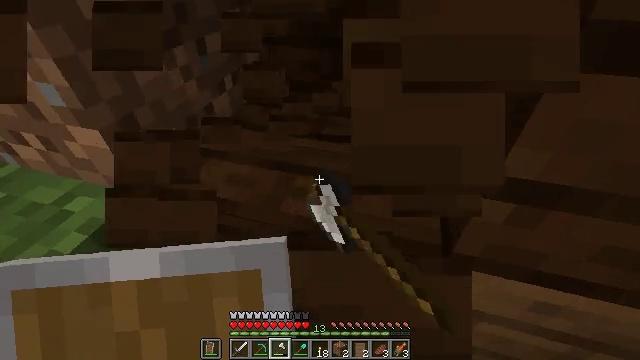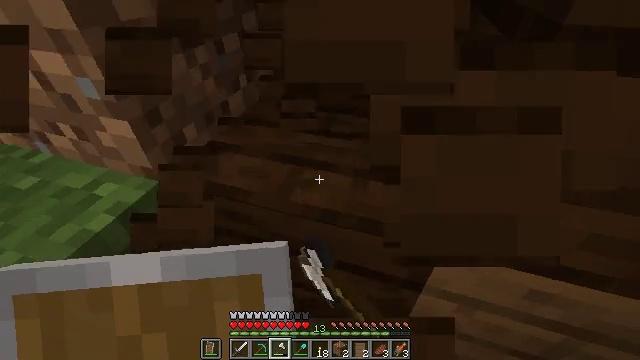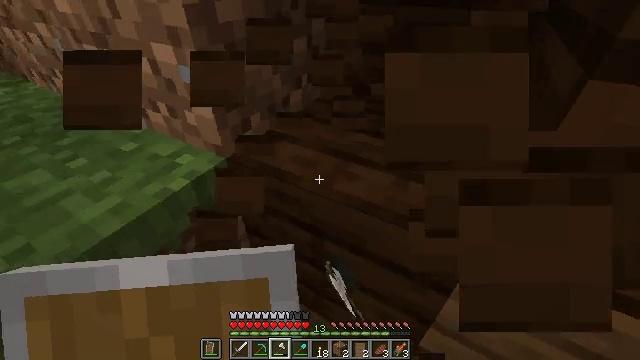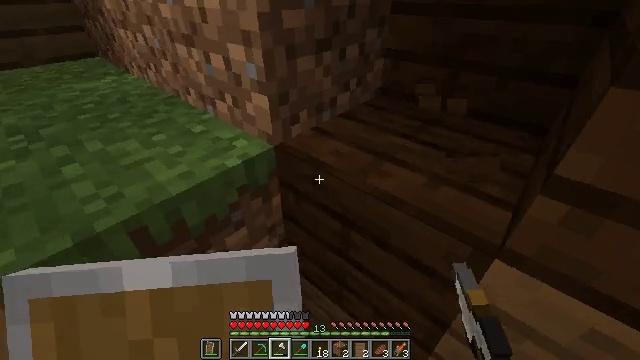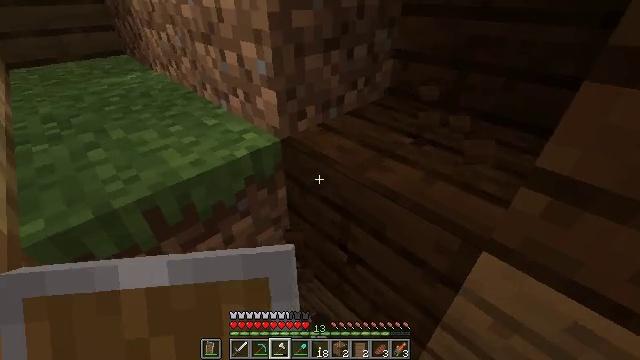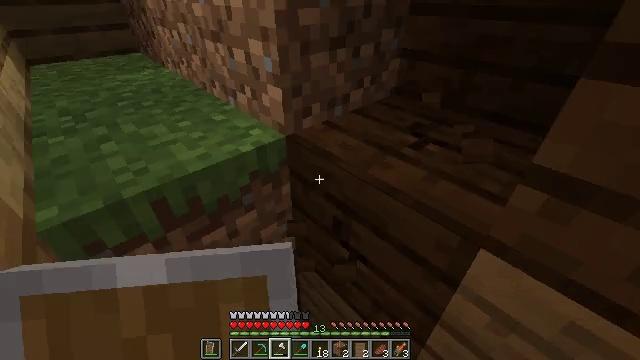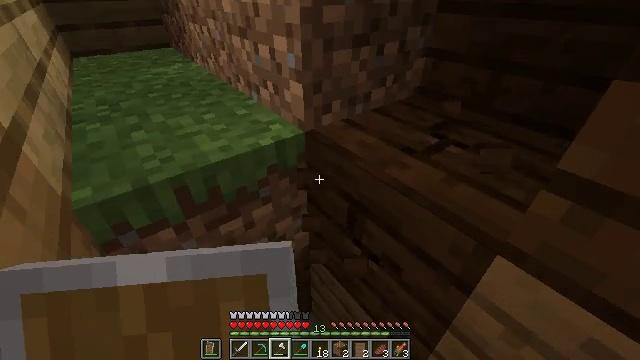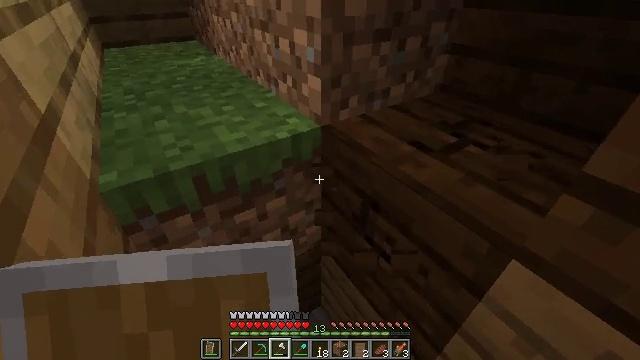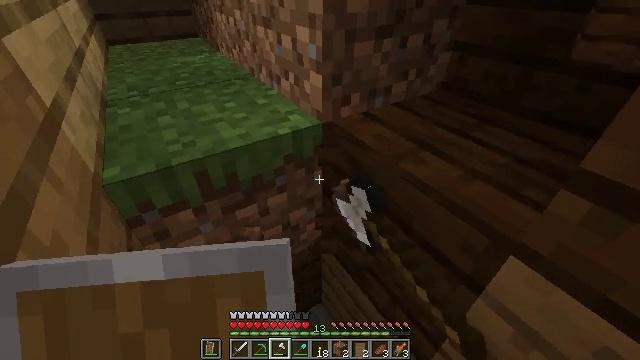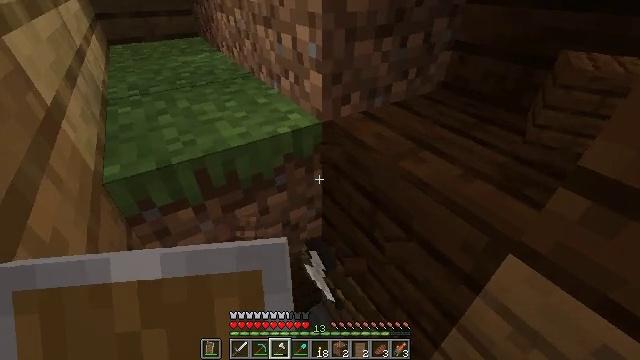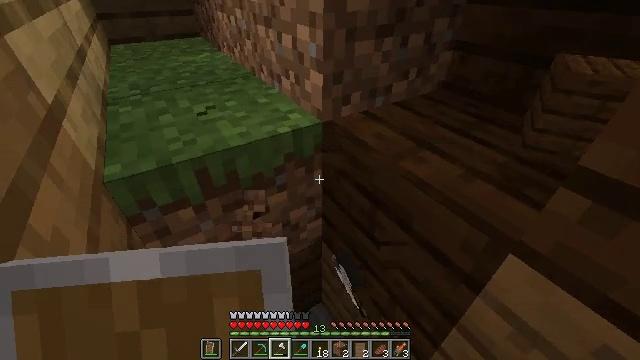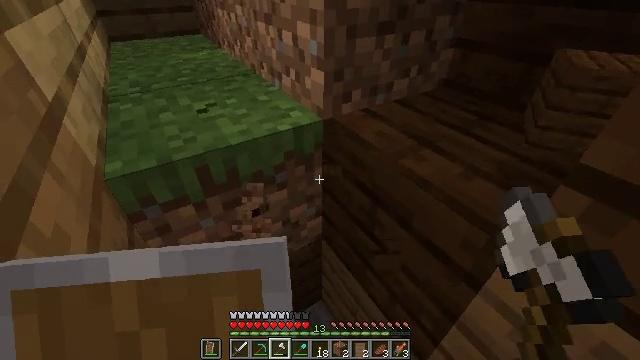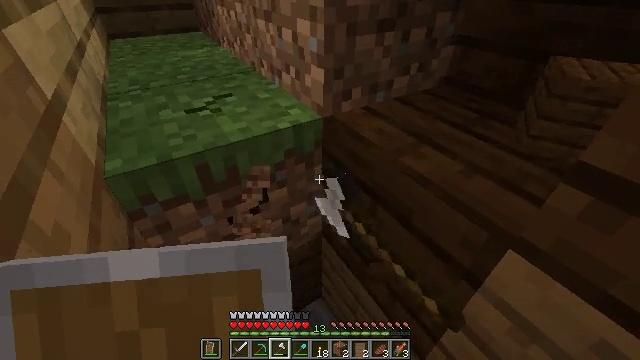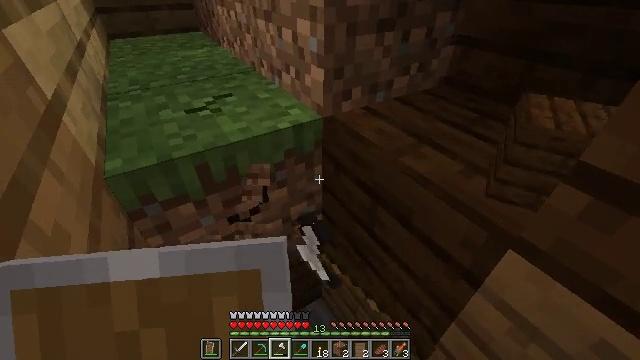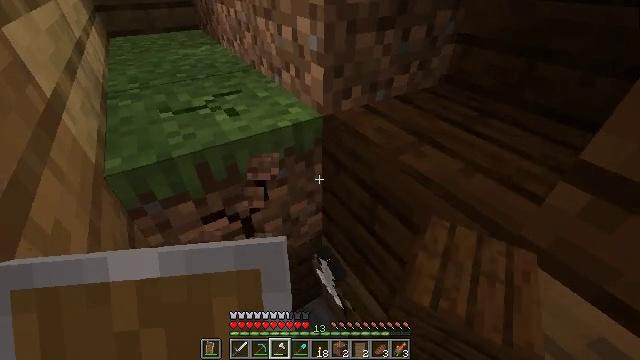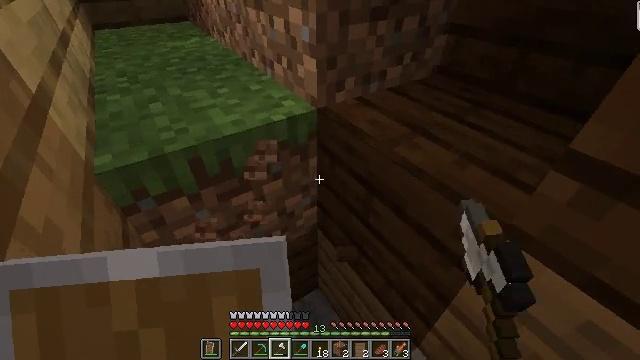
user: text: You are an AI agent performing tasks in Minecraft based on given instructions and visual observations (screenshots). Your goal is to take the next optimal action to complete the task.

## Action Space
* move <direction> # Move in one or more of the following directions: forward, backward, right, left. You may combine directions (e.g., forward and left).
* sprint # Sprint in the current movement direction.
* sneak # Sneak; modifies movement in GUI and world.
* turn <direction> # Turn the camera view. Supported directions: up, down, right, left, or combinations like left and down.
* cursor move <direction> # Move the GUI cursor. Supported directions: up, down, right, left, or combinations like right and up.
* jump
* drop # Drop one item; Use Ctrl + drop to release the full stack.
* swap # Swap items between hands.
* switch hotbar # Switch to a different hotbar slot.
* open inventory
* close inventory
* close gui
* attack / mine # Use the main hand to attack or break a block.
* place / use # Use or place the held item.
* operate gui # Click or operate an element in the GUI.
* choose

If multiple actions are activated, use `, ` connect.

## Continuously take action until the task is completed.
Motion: motion action
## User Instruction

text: Attack the dark oak planks to recycle them.
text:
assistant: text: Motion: move back, turn left, attack / mine
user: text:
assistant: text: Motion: move back, turn left and up, attack / mine
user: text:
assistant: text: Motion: move back, turn left and up, attack / mine
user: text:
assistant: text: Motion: turn left, attack / mine
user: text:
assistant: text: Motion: turn left, attack / mine
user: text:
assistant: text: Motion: turn left, attack / mine
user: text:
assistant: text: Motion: turn left, attack / mine
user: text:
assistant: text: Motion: attack / mine
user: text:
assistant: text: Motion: attack / mine
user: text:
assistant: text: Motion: attack / mine
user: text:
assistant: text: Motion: attack / mine
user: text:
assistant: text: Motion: attack / mine
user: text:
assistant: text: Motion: attack / mine
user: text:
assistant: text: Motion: attack / mine
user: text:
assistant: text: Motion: turn right and down, attack / mine
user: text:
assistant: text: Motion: turn right and down, attack / mine
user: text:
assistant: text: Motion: turn right and down, attack / mine
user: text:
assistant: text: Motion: turn right and down, attack / mine
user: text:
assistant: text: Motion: attack / mine
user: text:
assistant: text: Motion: attack / mine
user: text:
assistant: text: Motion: attack / mine
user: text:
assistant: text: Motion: turn right, attack / mine
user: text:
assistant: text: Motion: attack / mine
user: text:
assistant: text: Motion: attack / mine
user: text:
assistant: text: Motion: attack / mine
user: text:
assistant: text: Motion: attack / mine
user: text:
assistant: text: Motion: attack / mine
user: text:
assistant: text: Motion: attack / mine
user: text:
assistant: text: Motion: turn up, attack / mine
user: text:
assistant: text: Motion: attack / mine